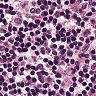
Metastatic tissue present: yes